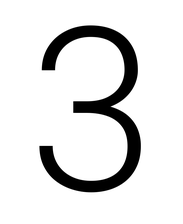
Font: Roboto_Light